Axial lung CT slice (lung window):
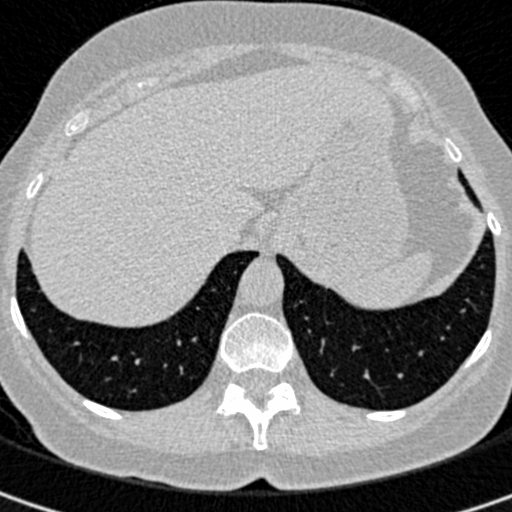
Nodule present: no